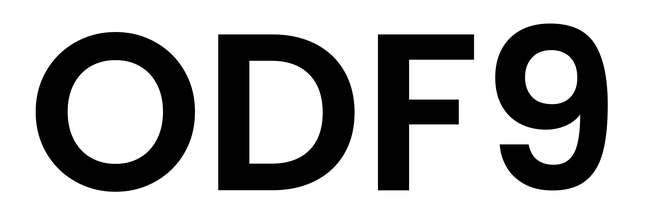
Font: Poppins-SemiBold